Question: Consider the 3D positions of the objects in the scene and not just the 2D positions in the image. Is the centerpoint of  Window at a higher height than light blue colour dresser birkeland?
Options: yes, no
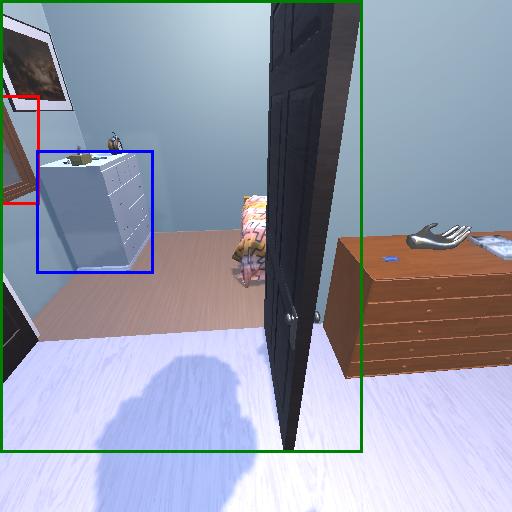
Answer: yes